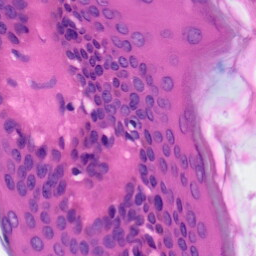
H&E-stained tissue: Skin